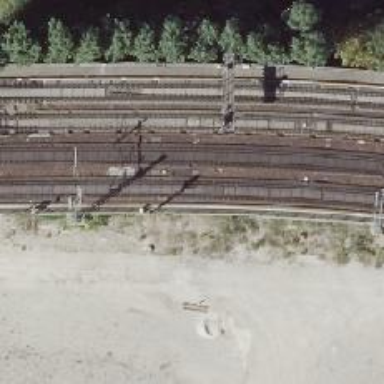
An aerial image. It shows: Viaduct bridge for electrified railway with contact line. The railway uses ballastless track system.